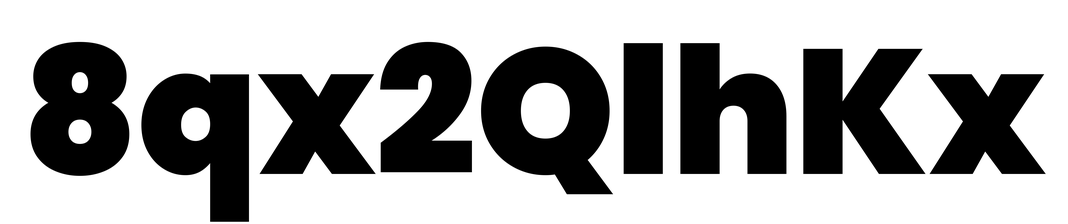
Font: Poppins-Black